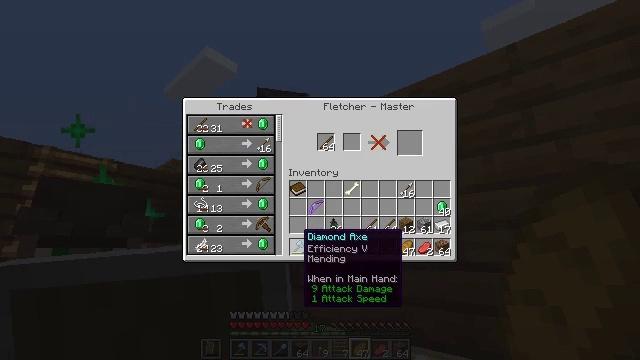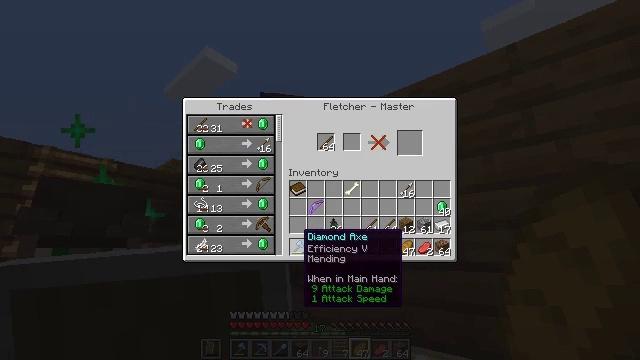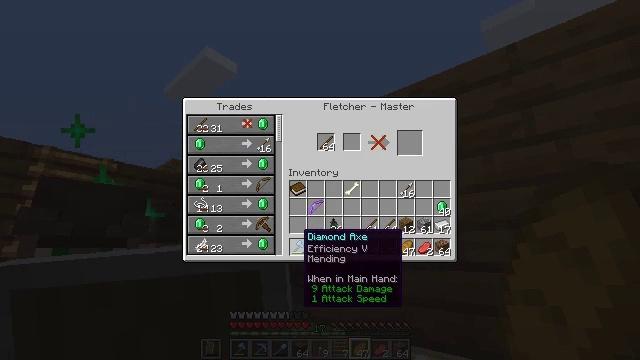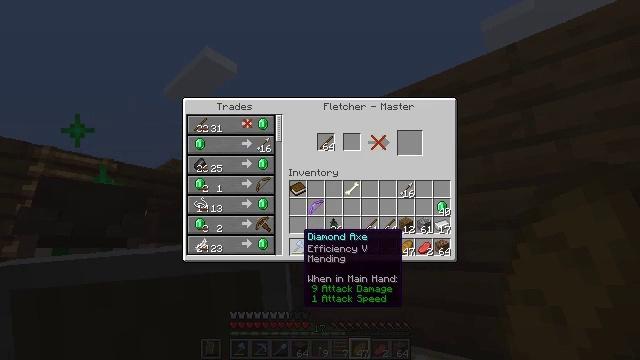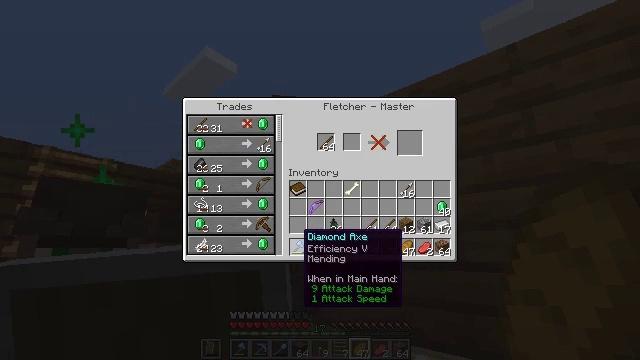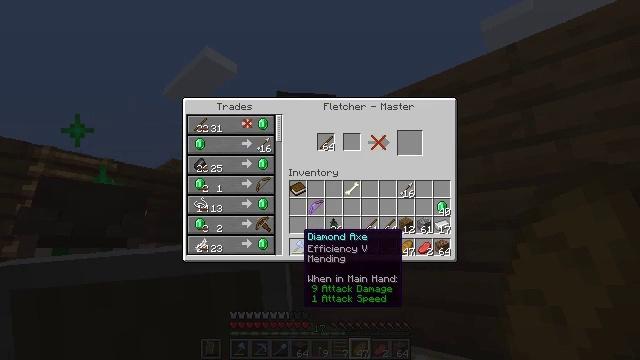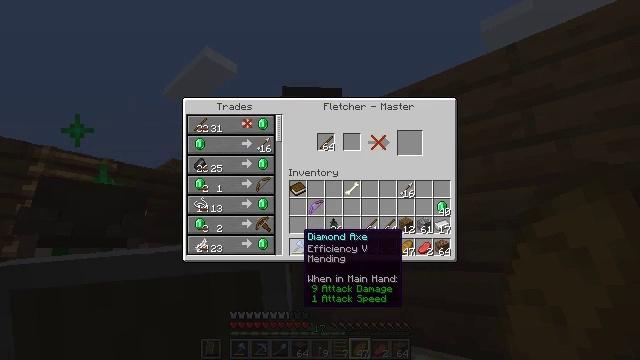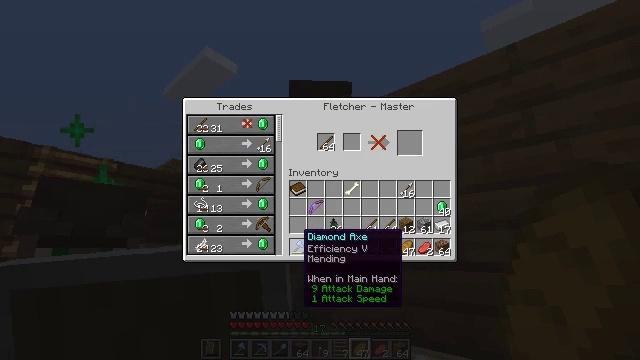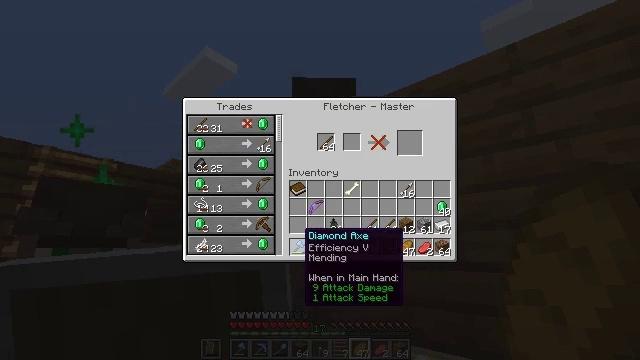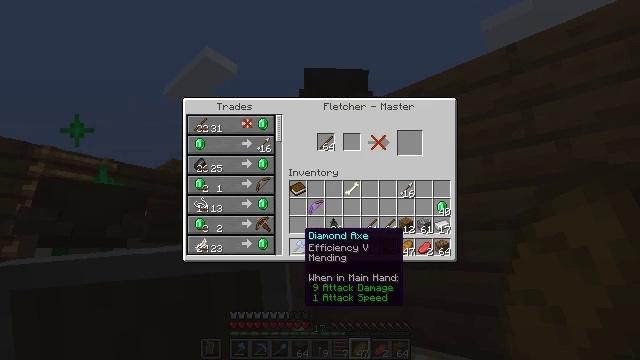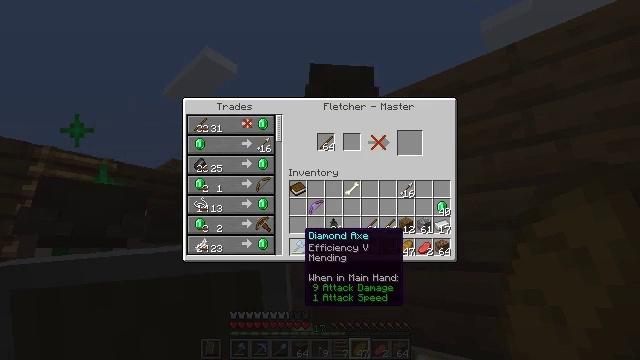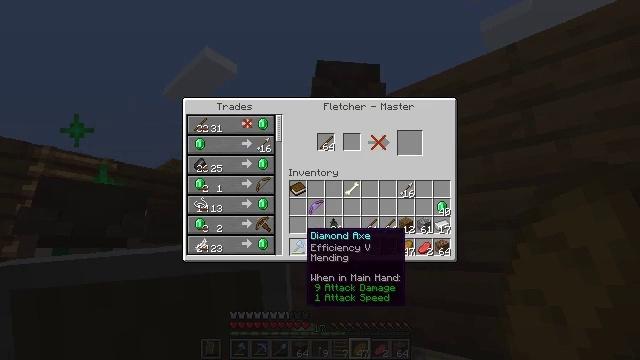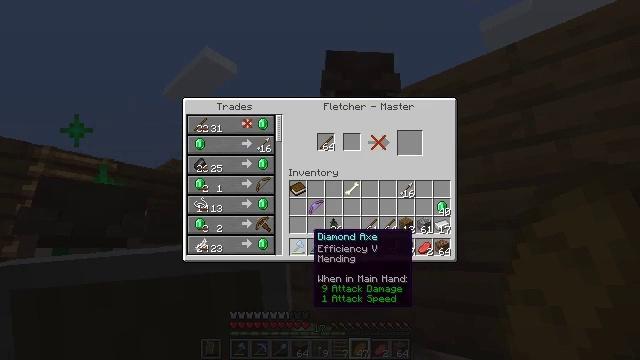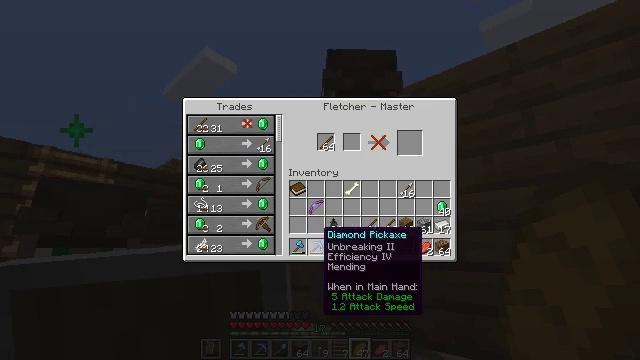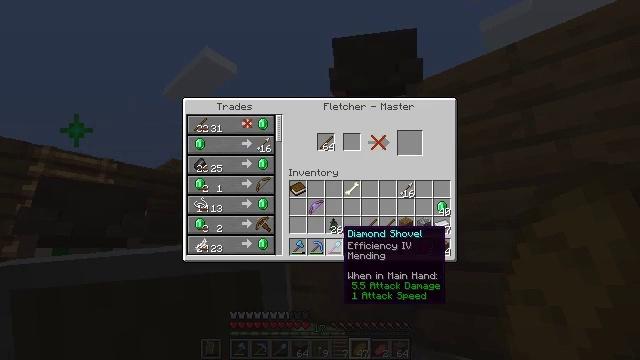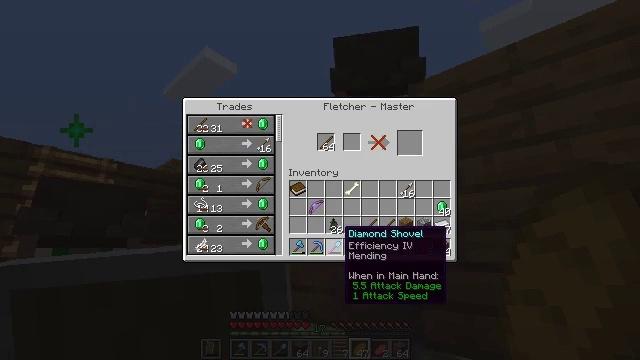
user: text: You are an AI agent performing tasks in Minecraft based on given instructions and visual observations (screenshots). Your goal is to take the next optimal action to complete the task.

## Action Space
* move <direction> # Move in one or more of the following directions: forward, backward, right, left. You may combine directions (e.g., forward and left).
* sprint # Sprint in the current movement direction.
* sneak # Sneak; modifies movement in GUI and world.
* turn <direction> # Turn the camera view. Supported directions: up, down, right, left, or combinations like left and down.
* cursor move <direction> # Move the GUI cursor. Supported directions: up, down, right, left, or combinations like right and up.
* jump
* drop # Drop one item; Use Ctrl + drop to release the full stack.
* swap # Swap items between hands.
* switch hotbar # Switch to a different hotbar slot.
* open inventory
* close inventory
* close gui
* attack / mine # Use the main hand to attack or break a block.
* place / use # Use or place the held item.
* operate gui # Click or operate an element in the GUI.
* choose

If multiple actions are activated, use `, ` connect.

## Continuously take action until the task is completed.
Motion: motion action
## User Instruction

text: Craft an arrow.
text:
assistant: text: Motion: no_op
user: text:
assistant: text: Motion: no_op
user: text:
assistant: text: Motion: no_op
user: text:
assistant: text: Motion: no_op
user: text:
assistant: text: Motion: no_op
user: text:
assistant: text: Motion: no_op
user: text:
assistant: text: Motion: no_op
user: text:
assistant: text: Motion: no_op
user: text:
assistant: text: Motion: no_op
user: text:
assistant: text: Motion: no_op
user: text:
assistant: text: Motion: no_op
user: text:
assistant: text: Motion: cursor move right
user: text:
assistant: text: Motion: cursor move right
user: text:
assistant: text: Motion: cursor move right
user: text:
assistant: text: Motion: no_op
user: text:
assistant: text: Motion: no_op
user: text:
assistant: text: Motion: no_op
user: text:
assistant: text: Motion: no_op
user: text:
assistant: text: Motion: no_op
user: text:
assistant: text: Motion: no_op
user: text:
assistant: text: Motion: no_op
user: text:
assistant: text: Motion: no_op
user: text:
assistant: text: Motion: no_op
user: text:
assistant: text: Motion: no_op
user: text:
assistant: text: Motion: no_op
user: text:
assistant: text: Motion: no_op
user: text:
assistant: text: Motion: no_op
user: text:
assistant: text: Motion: no_op
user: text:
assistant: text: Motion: no_op
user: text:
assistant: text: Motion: no_op